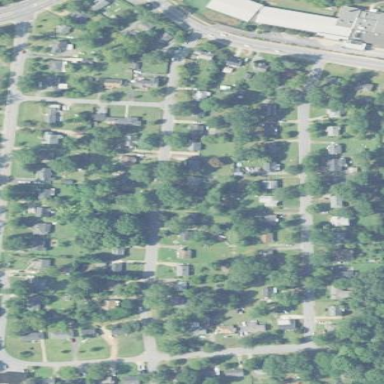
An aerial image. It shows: Residential area within neighborhood.